Question: How do I create a div which will act like a relatively positioned div (as in it cannot allow elements behind it) and still will also act like an absolutely positioned div (as in it can freely be positioned)? I am willing to use javascript and jQuery if needed.
Example:  or a similar effect
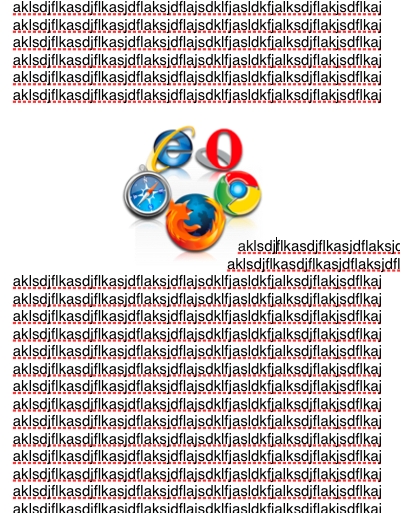
Answer: I don't think you can do what you're asking for in the way you're asking for it. You should be able to fake it adequately though.
Say you wanted to "insert" a sidebar that pushes all the main content on a page over by 200 pixels (the width of the sidebar). You could increase the left margin of the page/container by 200px (animate it if you wanna be flashy) and then absolutely position your div where you want it (you could animate it sliding in from off screen if you want it to appear as if it is "pushing" the other content over). If I understood the question correctly, then this should accomplish the visual effect you're going for.